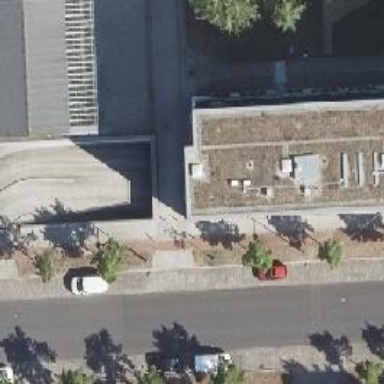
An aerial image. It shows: Parking entrance.